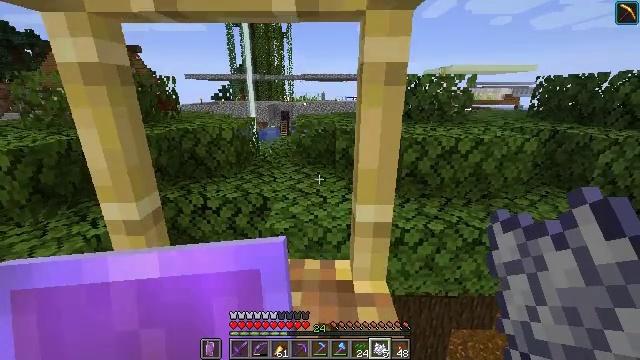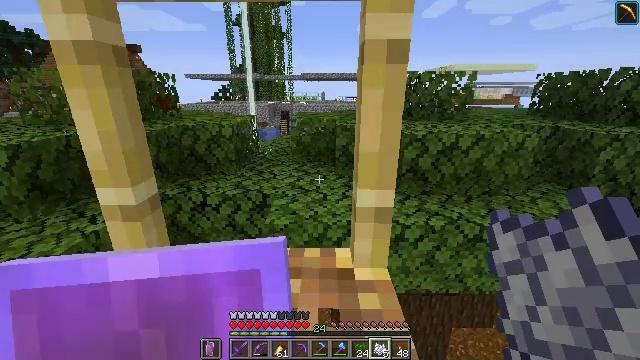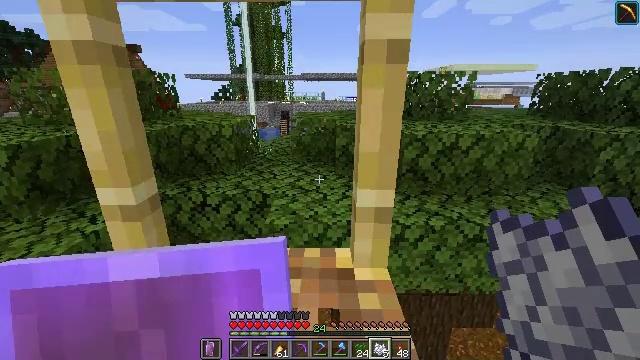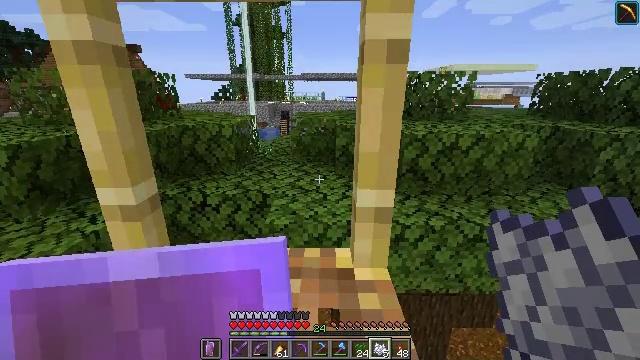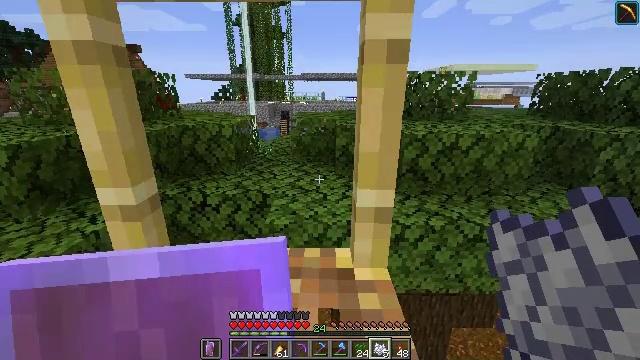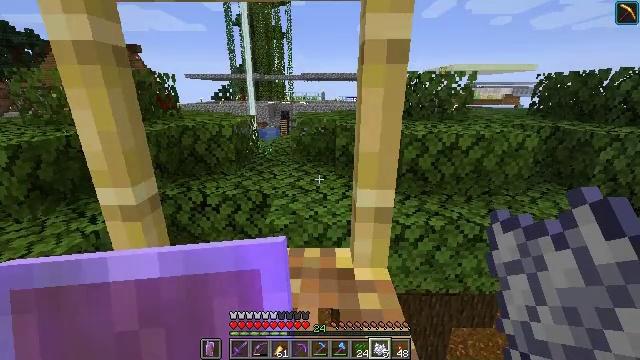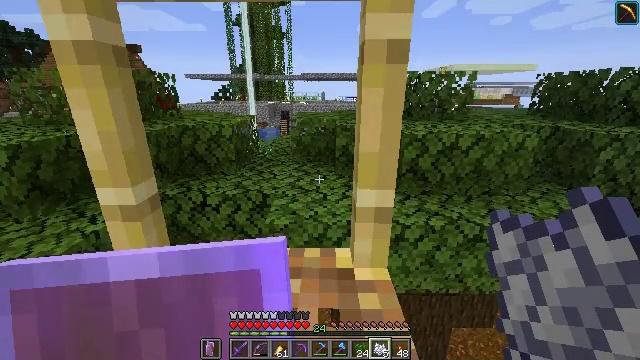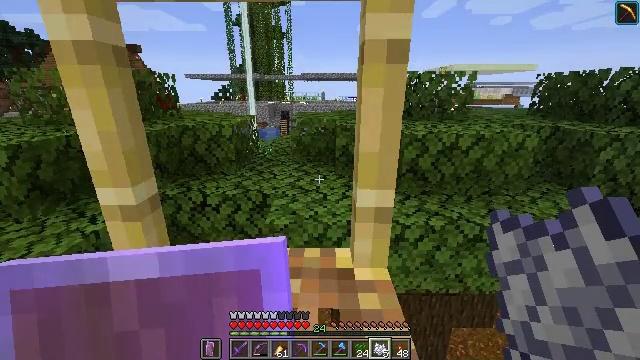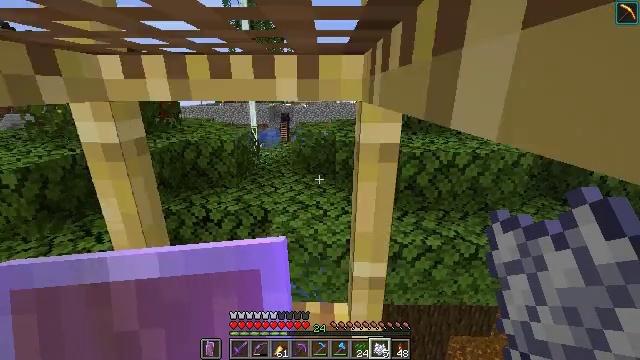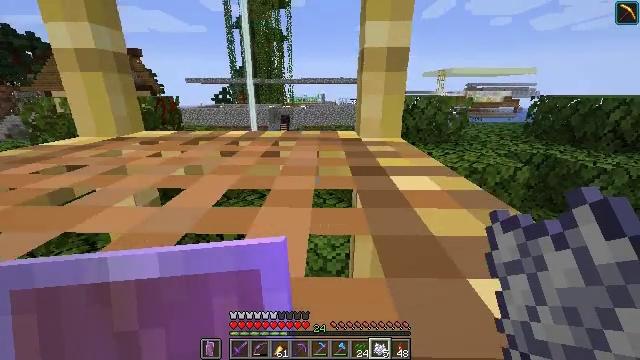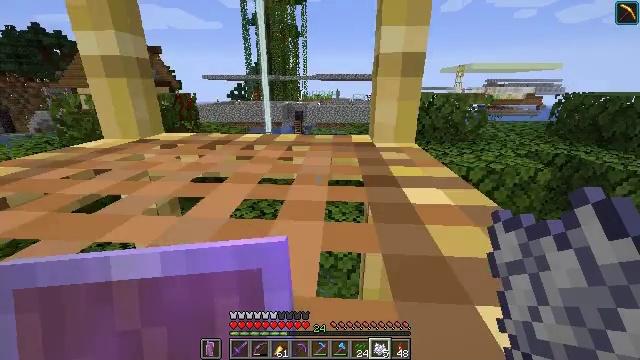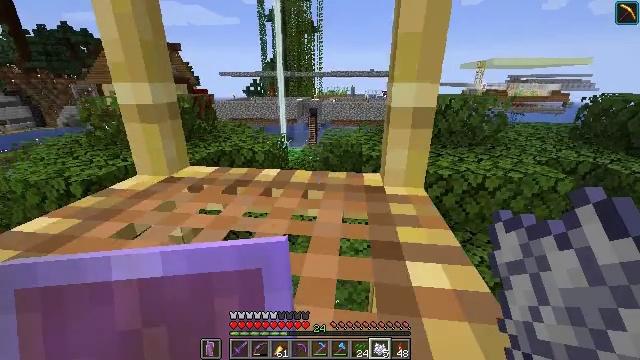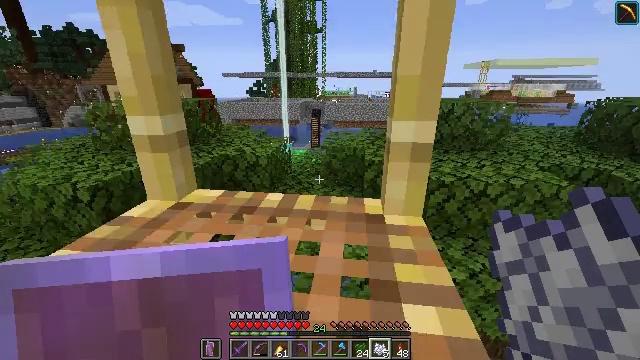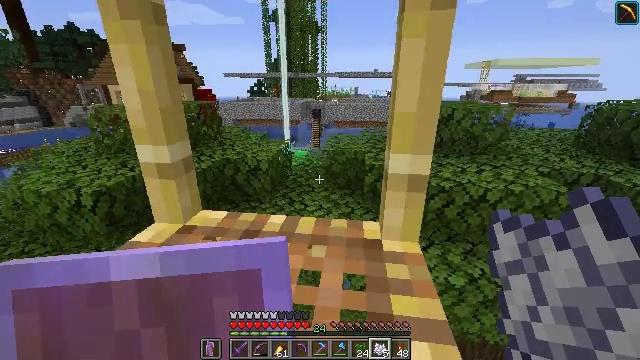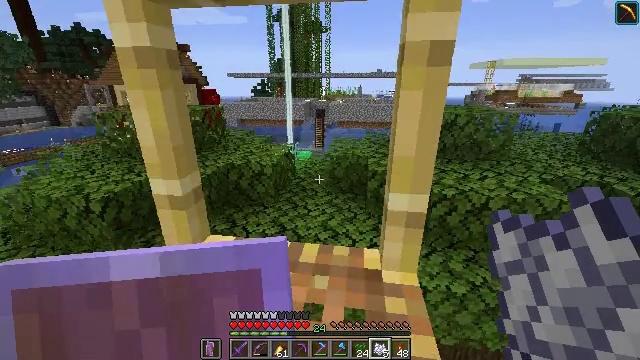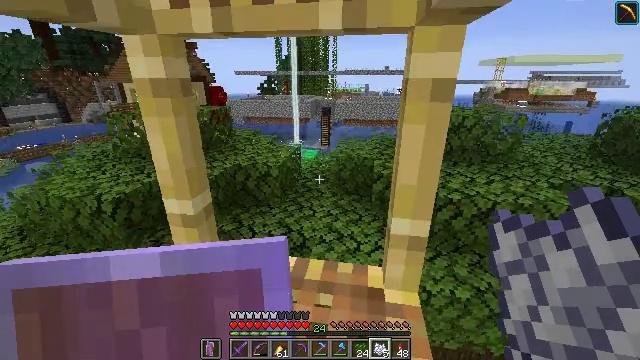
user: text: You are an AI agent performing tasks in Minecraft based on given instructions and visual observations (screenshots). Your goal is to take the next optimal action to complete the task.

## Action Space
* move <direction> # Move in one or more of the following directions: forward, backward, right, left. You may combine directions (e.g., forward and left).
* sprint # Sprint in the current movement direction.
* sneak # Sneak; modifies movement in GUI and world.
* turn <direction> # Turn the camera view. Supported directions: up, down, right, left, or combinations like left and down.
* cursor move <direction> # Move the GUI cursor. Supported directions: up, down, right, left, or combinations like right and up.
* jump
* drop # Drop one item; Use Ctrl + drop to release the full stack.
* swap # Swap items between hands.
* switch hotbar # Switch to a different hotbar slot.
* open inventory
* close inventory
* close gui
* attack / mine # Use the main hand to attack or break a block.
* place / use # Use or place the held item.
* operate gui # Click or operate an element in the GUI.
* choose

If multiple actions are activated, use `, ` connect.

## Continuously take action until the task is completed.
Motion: motion action
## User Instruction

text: Gather dark oak leaves from the canopy.
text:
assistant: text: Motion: no_op
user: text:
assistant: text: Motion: no_op
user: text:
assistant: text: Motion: no_op
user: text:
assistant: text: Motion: no_op
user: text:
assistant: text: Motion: no_op
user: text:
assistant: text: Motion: no_op
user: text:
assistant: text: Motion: no_op
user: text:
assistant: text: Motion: jump
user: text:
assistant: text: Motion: jump
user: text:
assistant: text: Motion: turn left, jump
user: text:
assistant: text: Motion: turn left, jump
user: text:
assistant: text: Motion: jump
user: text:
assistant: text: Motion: jump
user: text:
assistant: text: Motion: jump
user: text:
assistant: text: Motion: turn left
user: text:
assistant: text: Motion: turn left and down, jump
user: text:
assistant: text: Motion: turn left and down, jump
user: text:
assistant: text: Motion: jump
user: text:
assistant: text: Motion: no_op
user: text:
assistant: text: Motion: no_op
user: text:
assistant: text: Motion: jump
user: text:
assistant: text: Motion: jump
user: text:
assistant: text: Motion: turn right and down, jump
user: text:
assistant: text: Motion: turn right and down, jump
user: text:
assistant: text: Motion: turn right and down, jump
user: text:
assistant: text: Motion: turn right and down, jump
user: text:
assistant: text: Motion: jump
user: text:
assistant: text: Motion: jump
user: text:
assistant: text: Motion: jump
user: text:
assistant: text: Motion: jump